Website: ulta-beauty
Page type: billing-address
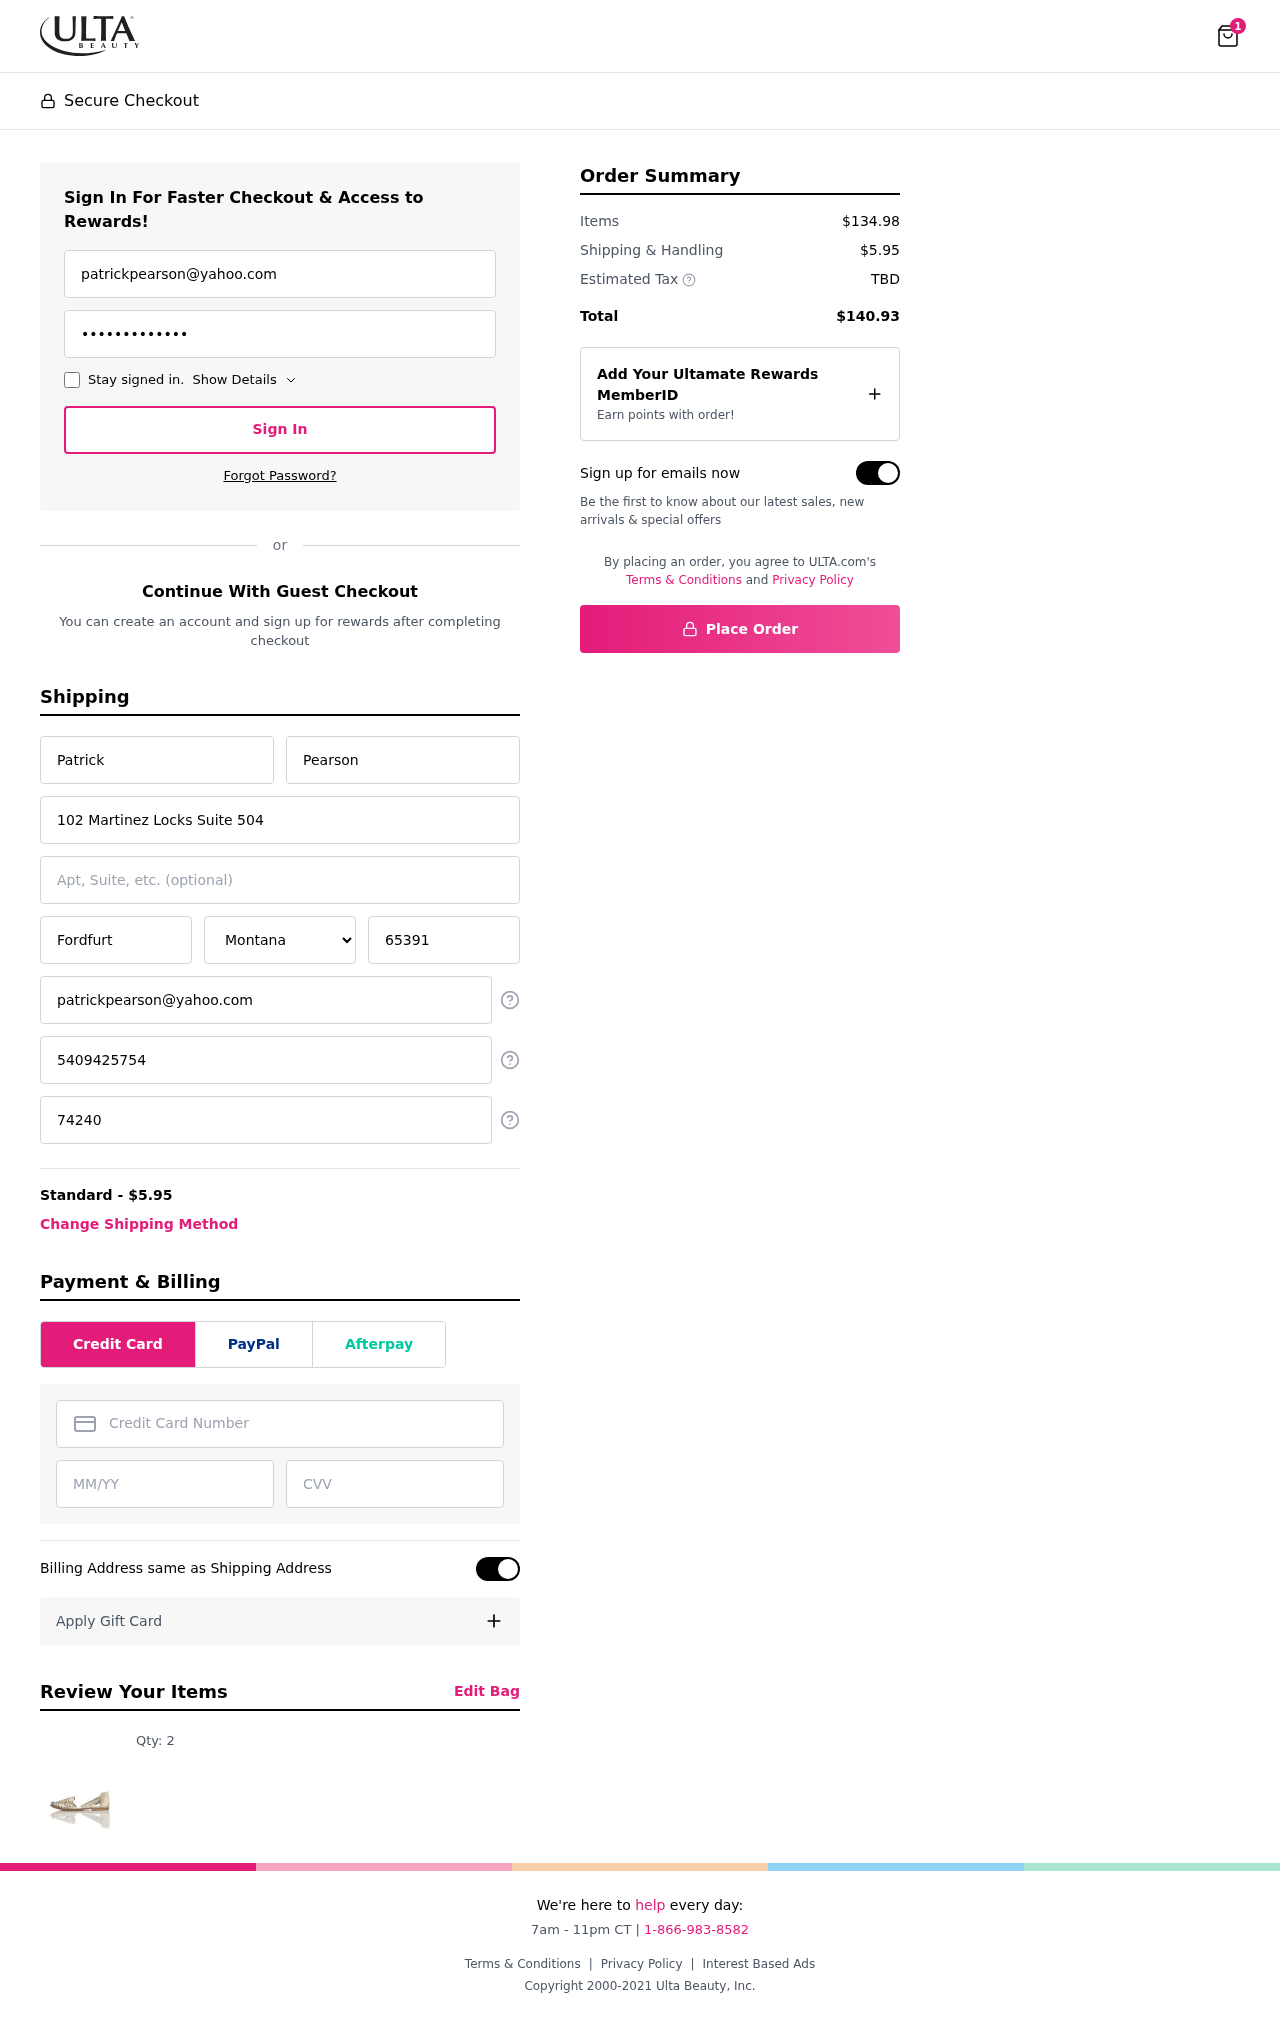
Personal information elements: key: PII_STATE
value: Montana
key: PII_EMAIL
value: patrickpearson@yahoo.com
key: PII_FIRSTNAME
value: Patrick
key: PII_LASTNAME
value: Pearson
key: PII_STREET
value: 102 Martinez Locks Suite 504
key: PII_CITY
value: Fordfurt
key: PII_POSTCODE
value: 65391
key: PII_PHONE
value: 5409425754
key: PII_ALT_PHONE
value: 7424044425
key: PII_CARD_NUMBER
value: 6592 0117 5517 6177
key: PII_CARD_EXPIRY
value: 03/29
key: PII_CARD_CVV
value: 171
Product elements: key: PRODUCT1_QUANTITY
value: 2
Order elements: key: ORDER_NUM_ITEMS
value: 1
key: ORDER_SHIPPING_COST
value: $5.95
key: ORDER_SUBTOTAL
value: $134.98
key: ORDER_TOTAL
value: $140.93